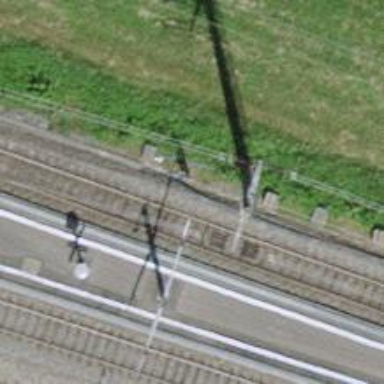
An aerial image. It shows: Railway signal.